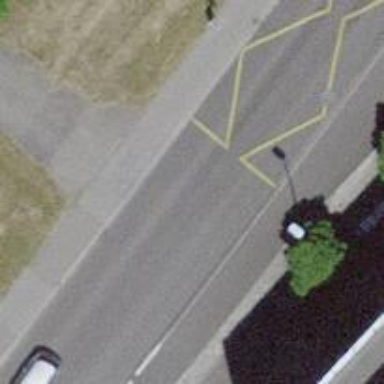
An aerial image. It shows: Public transport stop position.